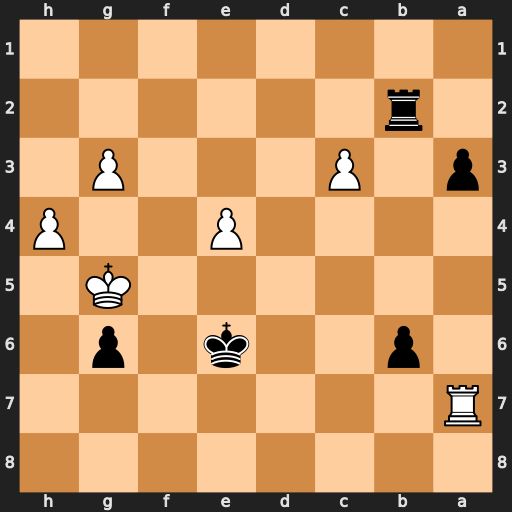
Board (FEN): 8/R7/1p2k1p1/6K1/4P2P/p1P3P1/1r6/8
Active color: b
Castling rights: -
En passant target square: -
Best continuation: Rb5+ Kxg6 Ra5